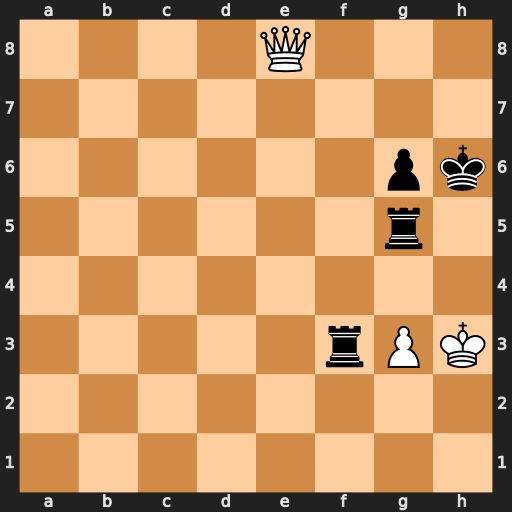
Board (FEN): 4Q3/8/6pk/6r1/8/5rPK/8/8
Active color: w
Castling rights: -
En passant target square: -
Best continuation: Qh8#